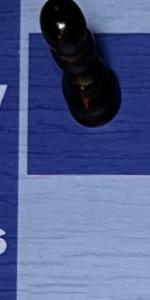
Label: Empty